Question: I am trying to save the sports that a user has liked on Facebook to a database. This code is part of my Facebook login, I am using laravel.
$me contains all the user data that I receive from Facebook.
'''
if (array_key_exists('sports', $me)){
$test = $me['sports'];
$json = strval($test); PROBLEM HERE
$data = json_decode($json, true);
$sports = array();
foreach ($data as $item) {
$sports[] = $item['name'];
}
$user->fb_sports = $sports;
}
'''
My problem is that I am getting an array to string conversion. I am trying to convert the content of the $test variable to a string for the code that follows to work properly.
However, I don't really know what to do.
'''
$me['sports']
'''
returns
'''
[{"id":"108124505876479","name":"Wakeboarding"},{"id":"112003352149145","name":"Bouldering"},{"id":"110008522357035","name":"Handball"}]
'''
However, for my code to work properly I would need it to return this :
'''
'[{"id":"108124505876479","name":"Wakeboarding"},{"id":"112003352149145","name":"Bouldering"},{"id":"110008522357035","name":"Handball"}]'
'''
Is there any way to fix this? I simply want to save those sports to a database. Am I maybe choosing a completely wrong way here?
Any help would be much appreciated.
Thanks.
When I try this:
'''
$sports = array();
foreach($me['sports'] as $sport){
// save the name i.e.
$sports[] = $sport['name'];
}
//saving array
$user->fb_sports = $sports;
'''
I get this:

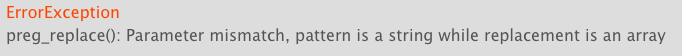
Answer: I assume you're using the PHP SDK of Facebook. This class already converts the JSON string to a PHP array. That's why "$me['sports']" is an array.
There are several options to save these sports to your database.
Do you want to save all the sports separately or all together in one string?
If you would like to save them separately you need to loop:
'''
foreach($me['sports'] as $sport){
// save the name i.e.
your_save_function($sport['name']);
}
'''
If you want to save all the sports together in one string I would suggest taking a look into the <URL> function.
'''
$serializedString = serialize($me['sports']);
'''
To use the array again you need to get it from the database and <URL> it.
Another option is to convert the array to a JSON string again and save this.
'''
$jsonString = json_encode($me['sports']);
your_save_function($jsonString);
'''
If you want to use it as an array again you need to get it from the database and convert the JSON string to an array.
'''
$sports = json_decode($your_db_array['sports']);
'''
As you can see there are several ways. Maybe you can explain what you would like to do with the data as soon you saved it into the database, so I can help you choosing the best way.